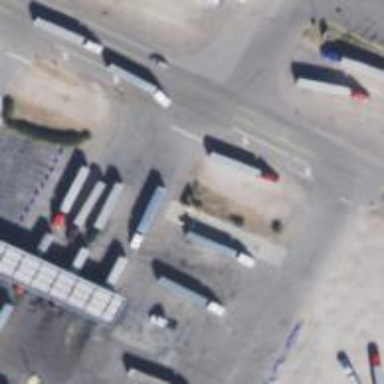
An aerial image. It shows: Weighbridge located along service road.